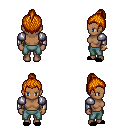
a pixel art fantasy rpg character, female body template, human, dark skin, steel arm armor, teal pants, dark blonde short topknot hairstyle, bracelets, black slippers, four views (front, back, left, right), 2x2 character sprite sheet, small pixel art, hard edges, no anti-aliasing